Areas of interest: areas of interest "Basketball Arena"
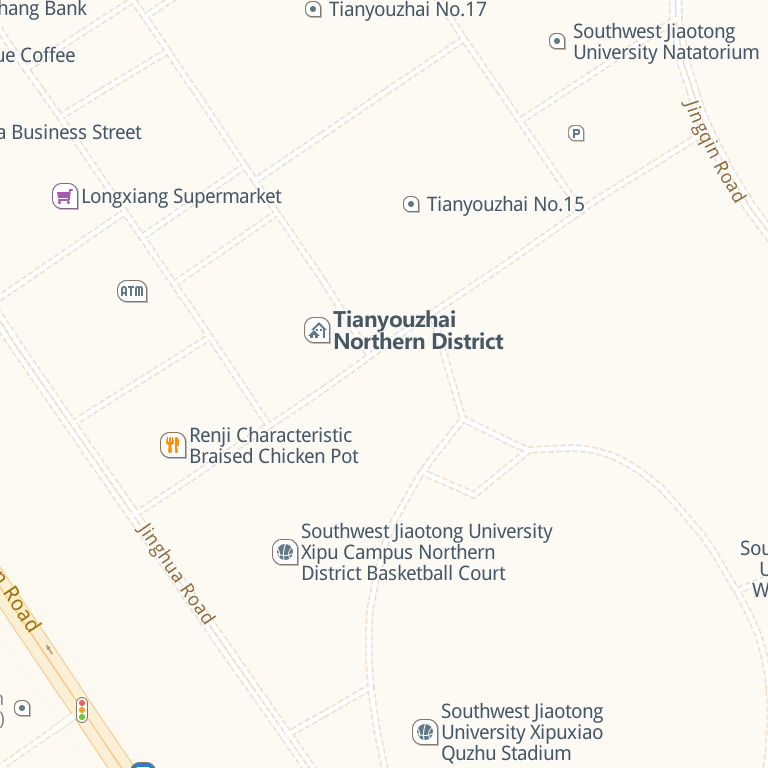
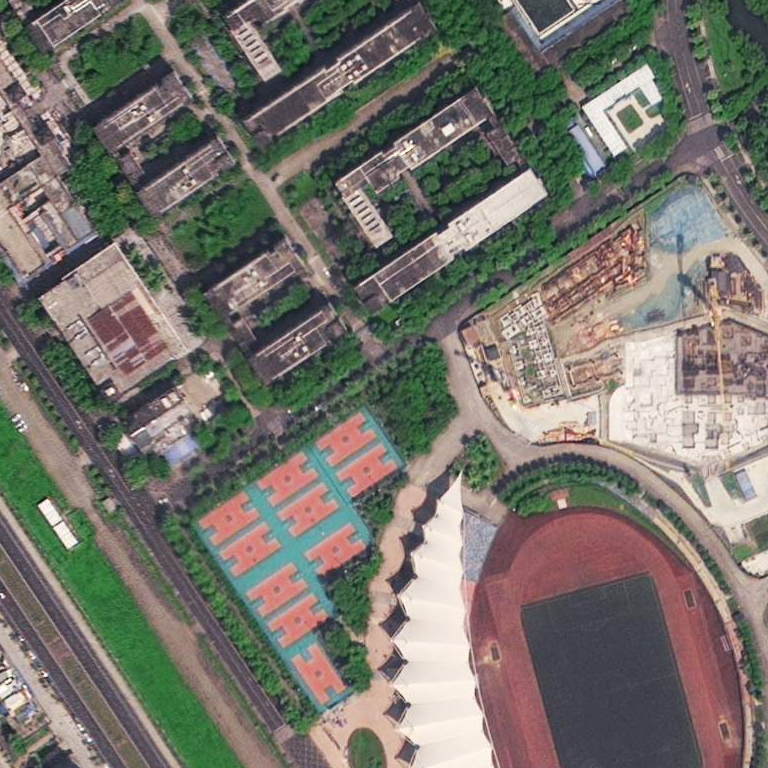